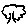
Label: tree